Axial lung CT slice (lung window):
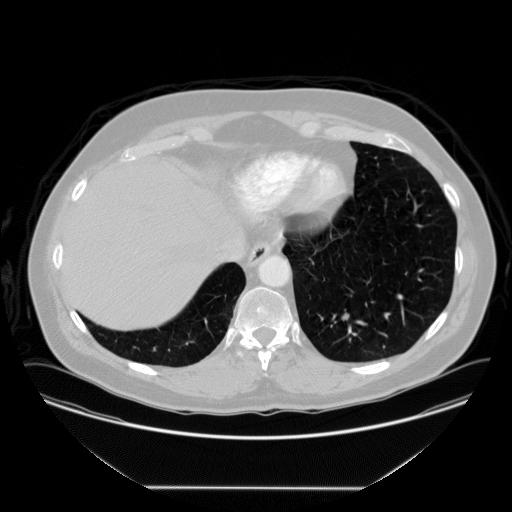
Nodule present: yes
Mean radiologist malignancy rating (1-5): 3